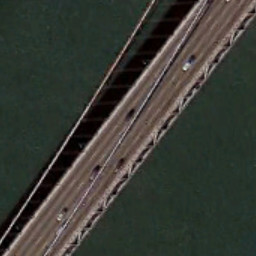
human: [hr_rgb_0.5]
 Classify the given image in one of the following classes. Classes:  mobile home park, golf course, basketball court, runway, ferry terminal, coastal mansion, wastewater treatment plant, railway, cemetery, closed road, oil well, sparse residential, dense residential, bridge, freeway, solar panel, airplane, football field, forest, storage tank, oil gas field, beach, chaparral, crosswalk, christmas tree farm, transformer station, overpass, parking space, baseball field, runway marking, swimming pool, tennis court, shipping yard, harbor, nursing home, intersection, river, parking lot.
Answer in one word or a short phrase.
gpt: bridge